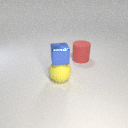
small blue metal cube above large yellow rubber sphere